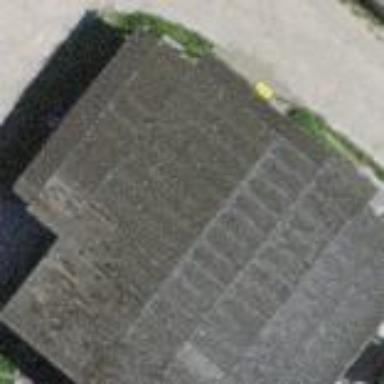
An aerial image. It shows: Shed building.